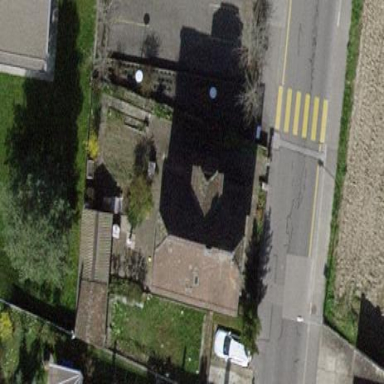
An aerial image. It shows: House with half-hipped roof shape.